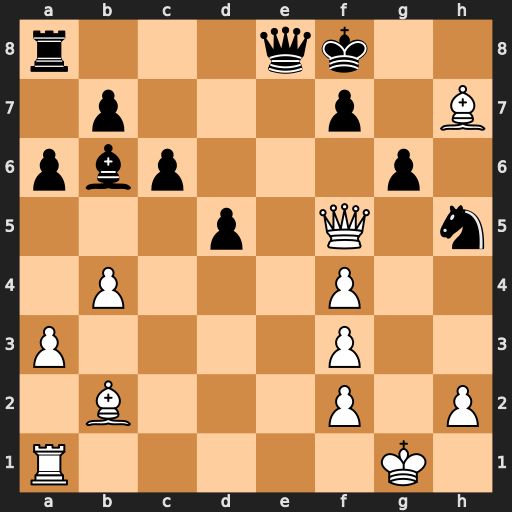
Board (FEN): r3qk2/1p3p1B/pbp3p1/3p1Q1n/1P3P2/P4P2/1B3P1P/R5K1
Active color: w
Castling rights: -
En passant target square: -
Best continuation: Bxg6 Qe6 Qxe6